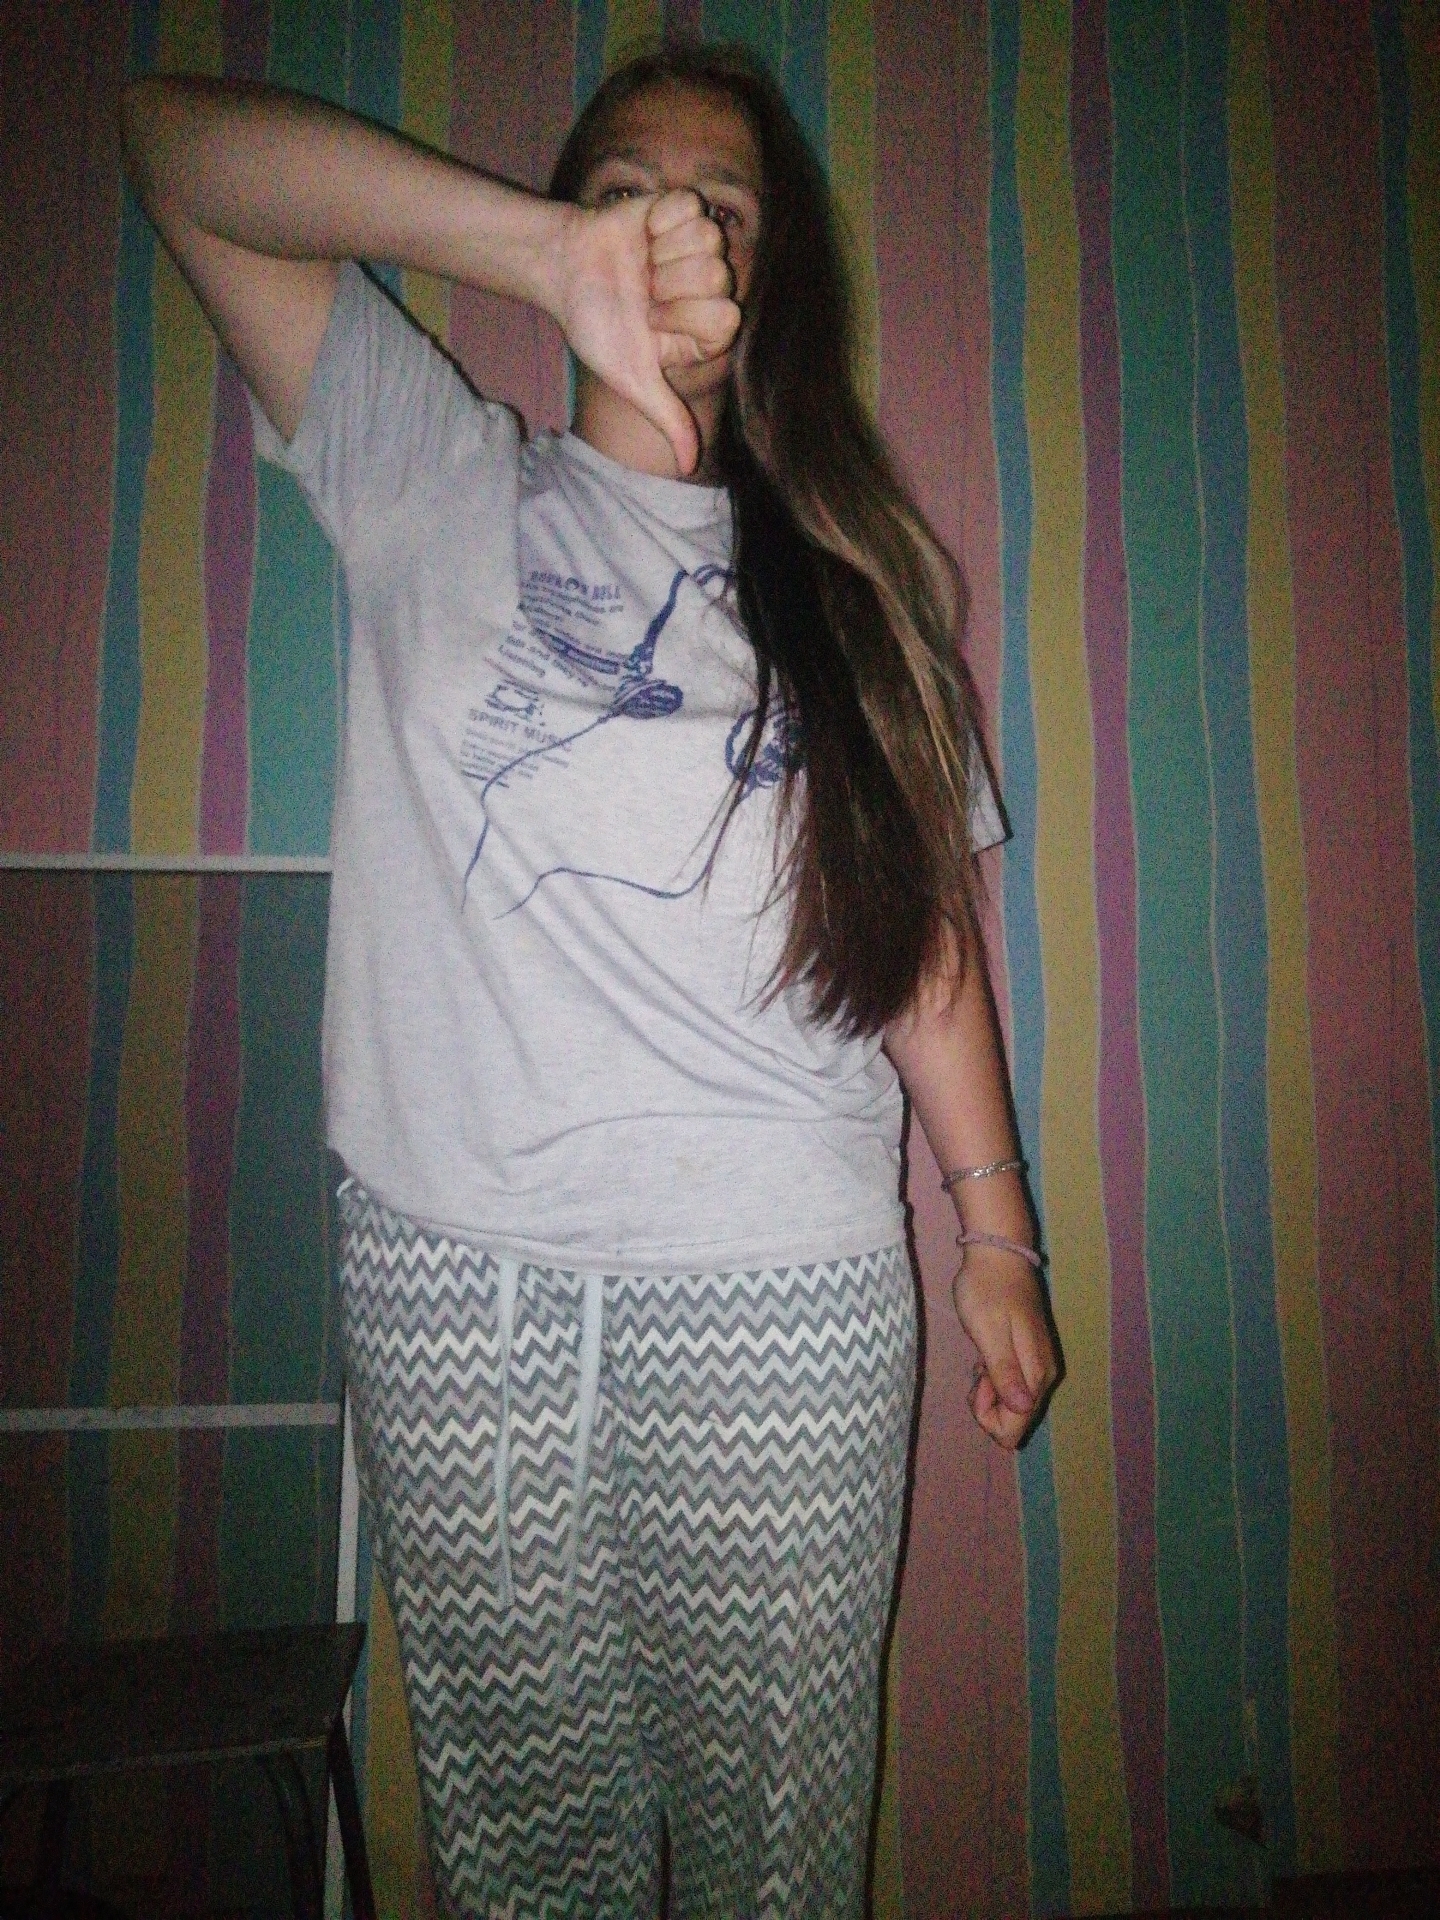
Label: noise